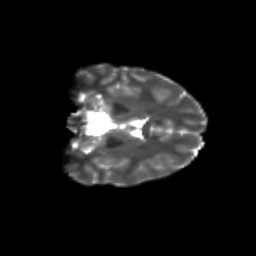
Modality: T2w
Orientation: coronal
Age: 13
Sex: female
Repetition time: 9.4 s
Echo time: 0.089 s